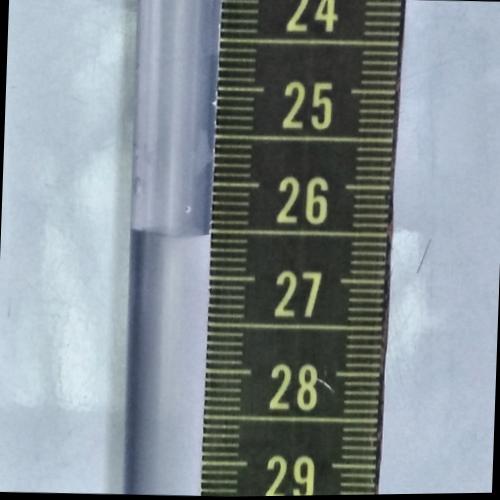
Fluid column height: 26.5 cm